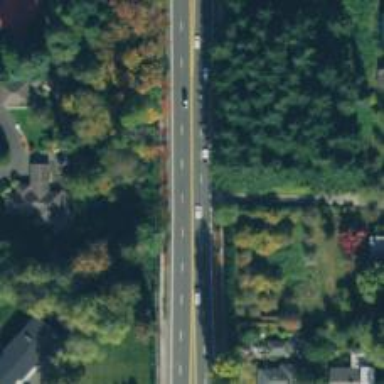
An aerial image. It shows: Secondary road with separate asphalt sidewalk.